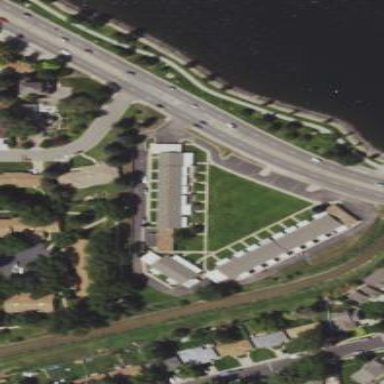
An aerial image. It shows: Condominium within residential area.